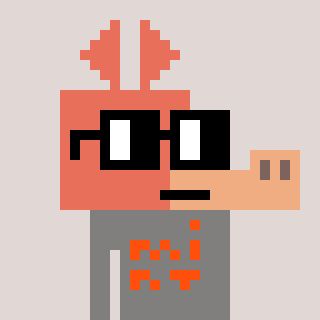
a pixel art character with square black glasses, a aardvark-shaped head and a bluegrey-colored body on a warm background